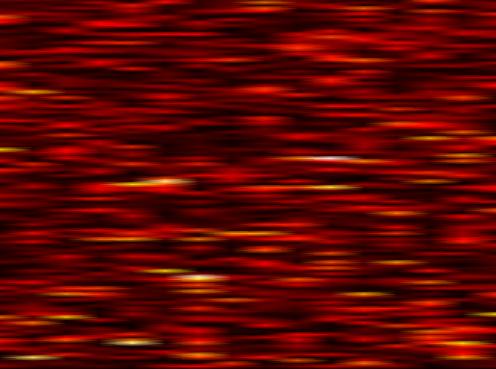
Label: OFDM